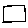
Label: square